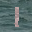
Label: 1